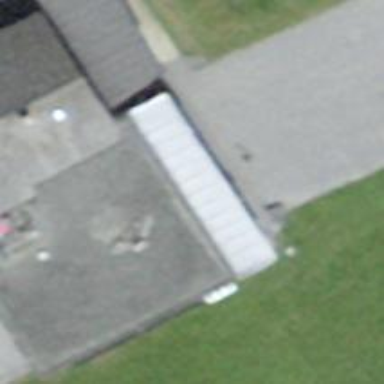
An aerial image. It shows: View of roof of building.